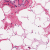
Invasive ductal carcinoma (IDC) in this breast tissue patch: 0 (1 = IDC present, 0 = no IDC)